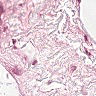
Metastatic tissue present: no